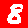
Digit: 8